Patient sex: M
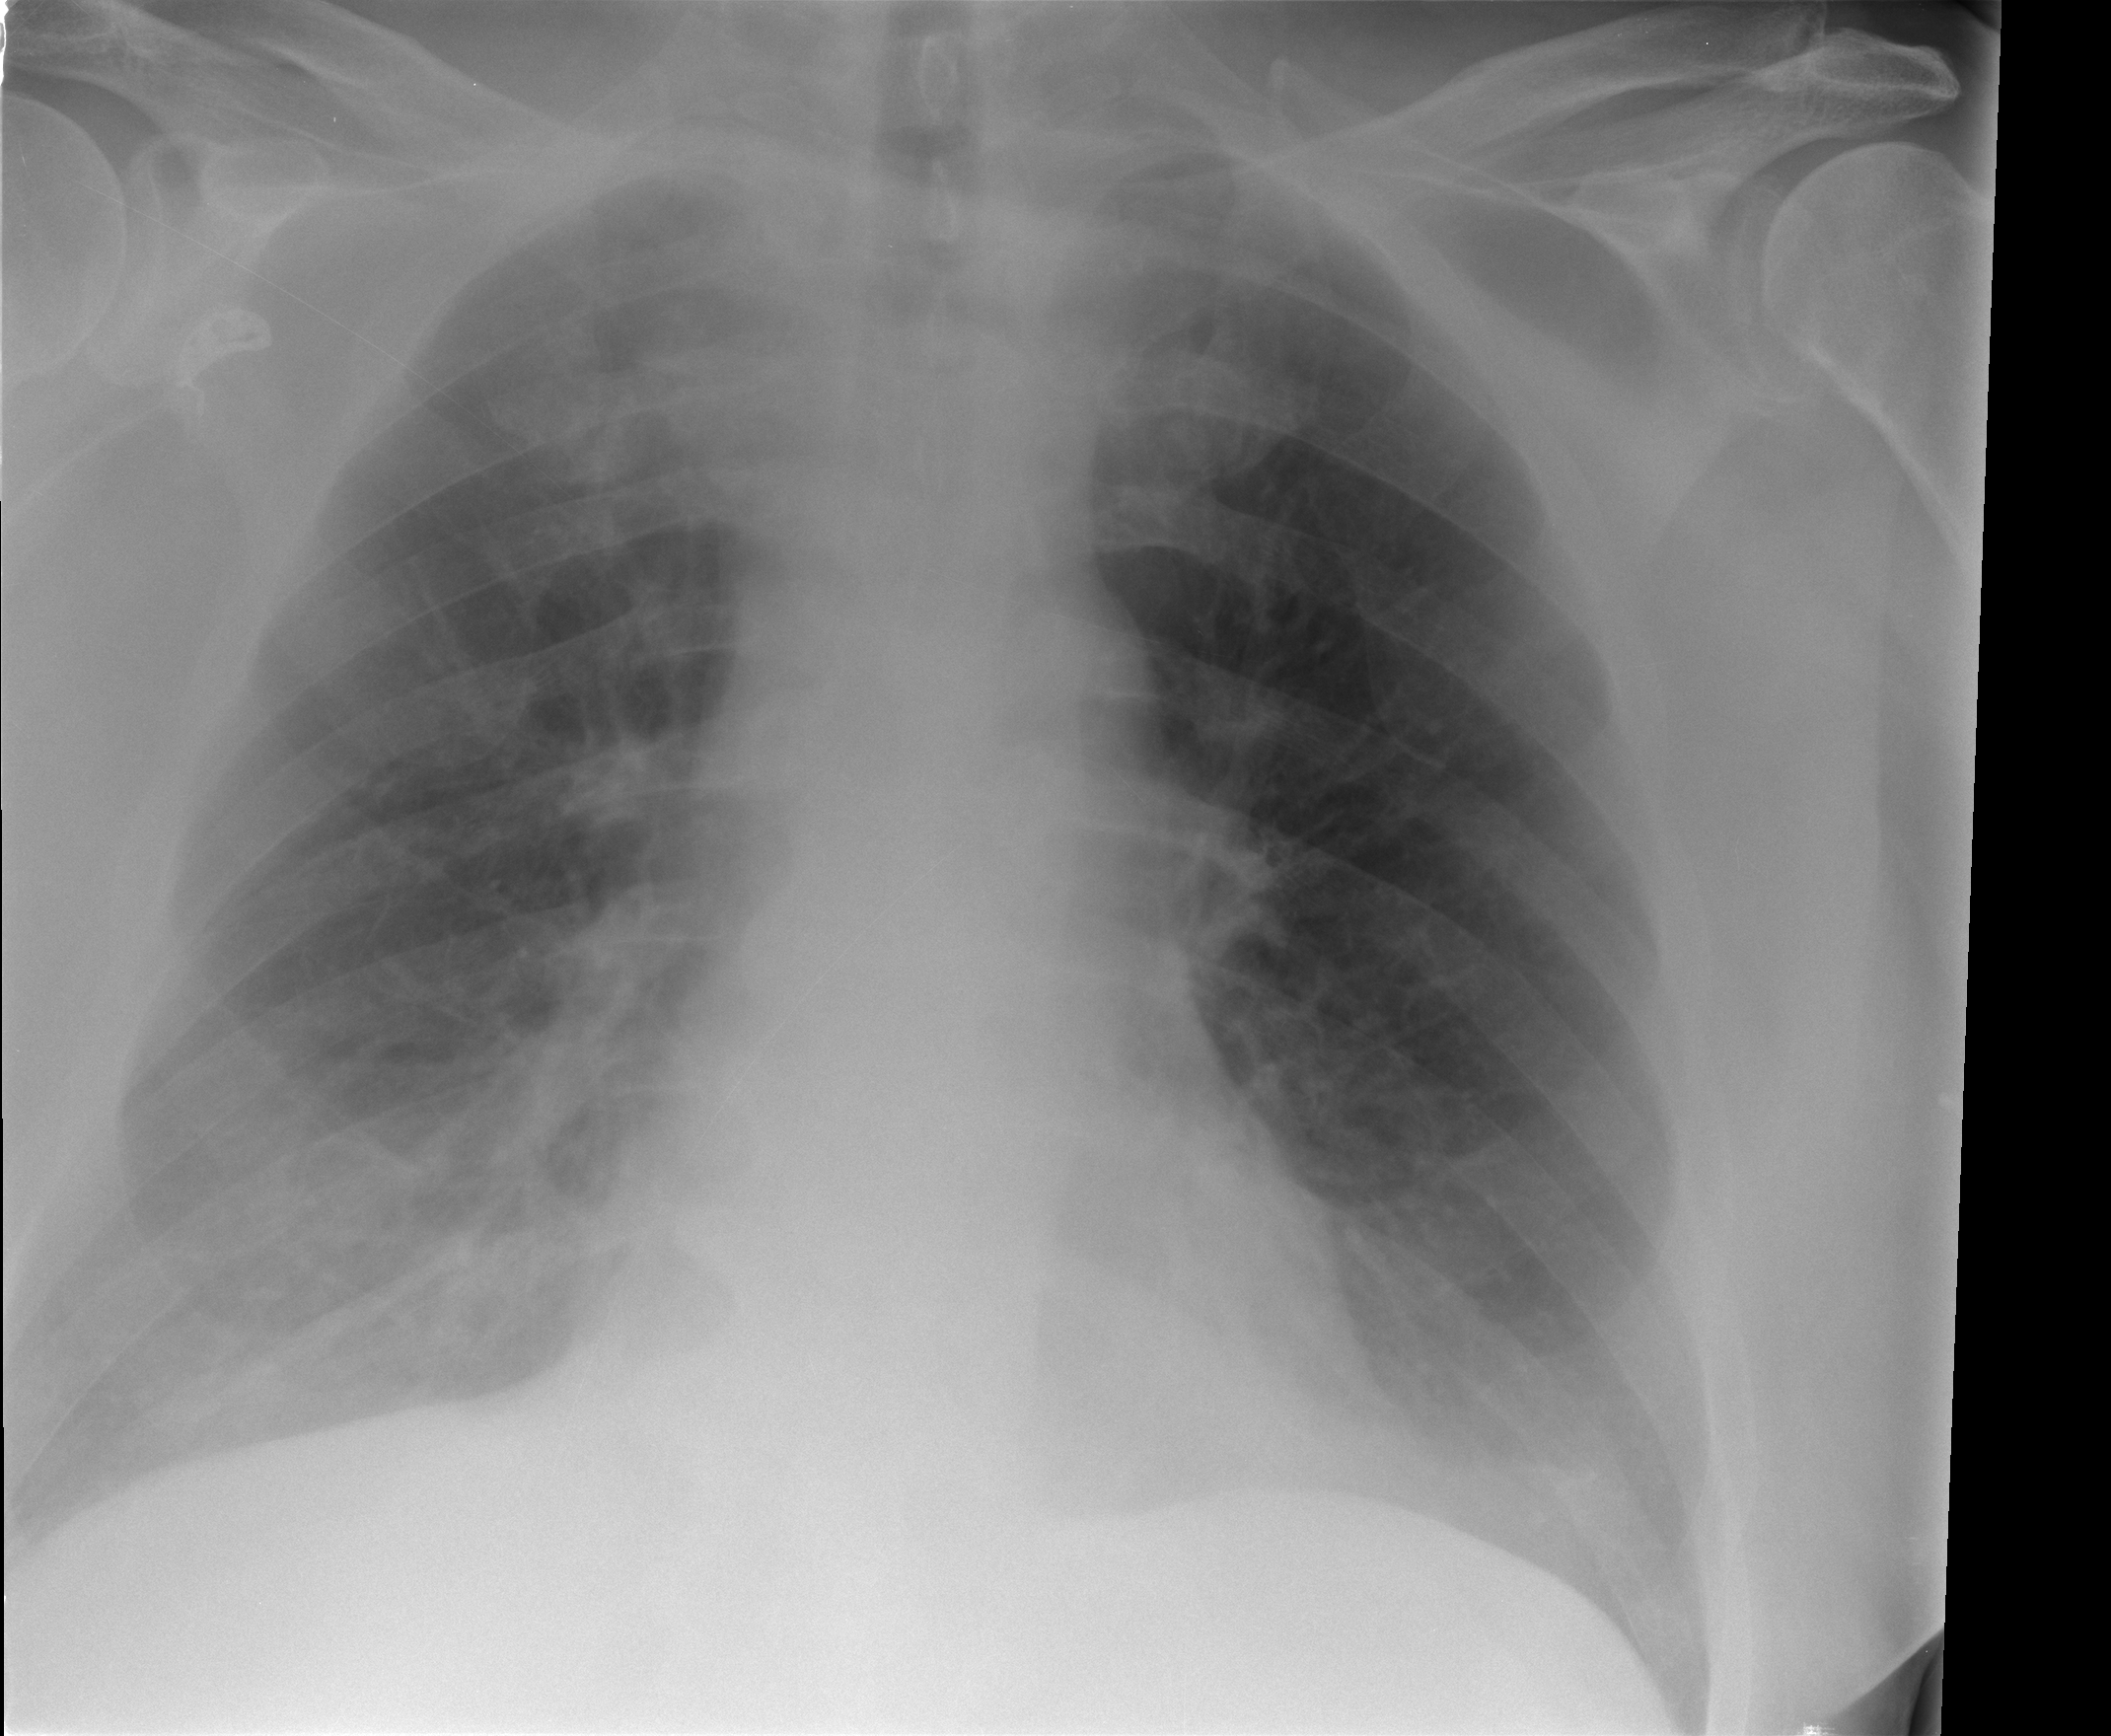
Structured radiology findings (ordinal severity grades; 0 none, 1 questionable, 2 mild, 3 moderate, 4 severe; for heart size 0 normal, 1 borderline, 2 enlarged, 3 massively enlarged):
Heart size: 0
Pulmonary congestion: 0
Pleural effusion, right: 0
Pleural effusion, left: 0
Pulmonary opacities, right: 1
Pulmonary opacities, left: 0
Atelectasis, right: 0
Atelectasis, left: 0